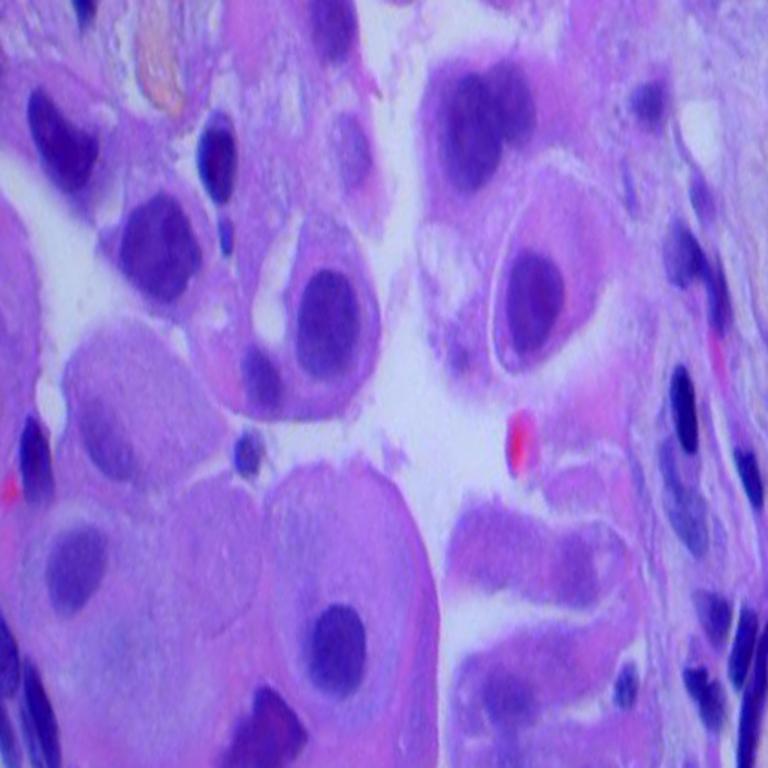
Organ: lung
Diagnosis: adenocarcinomas